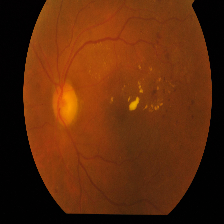
Diabetic retinopathy grade: Proliferative DR